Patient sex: M
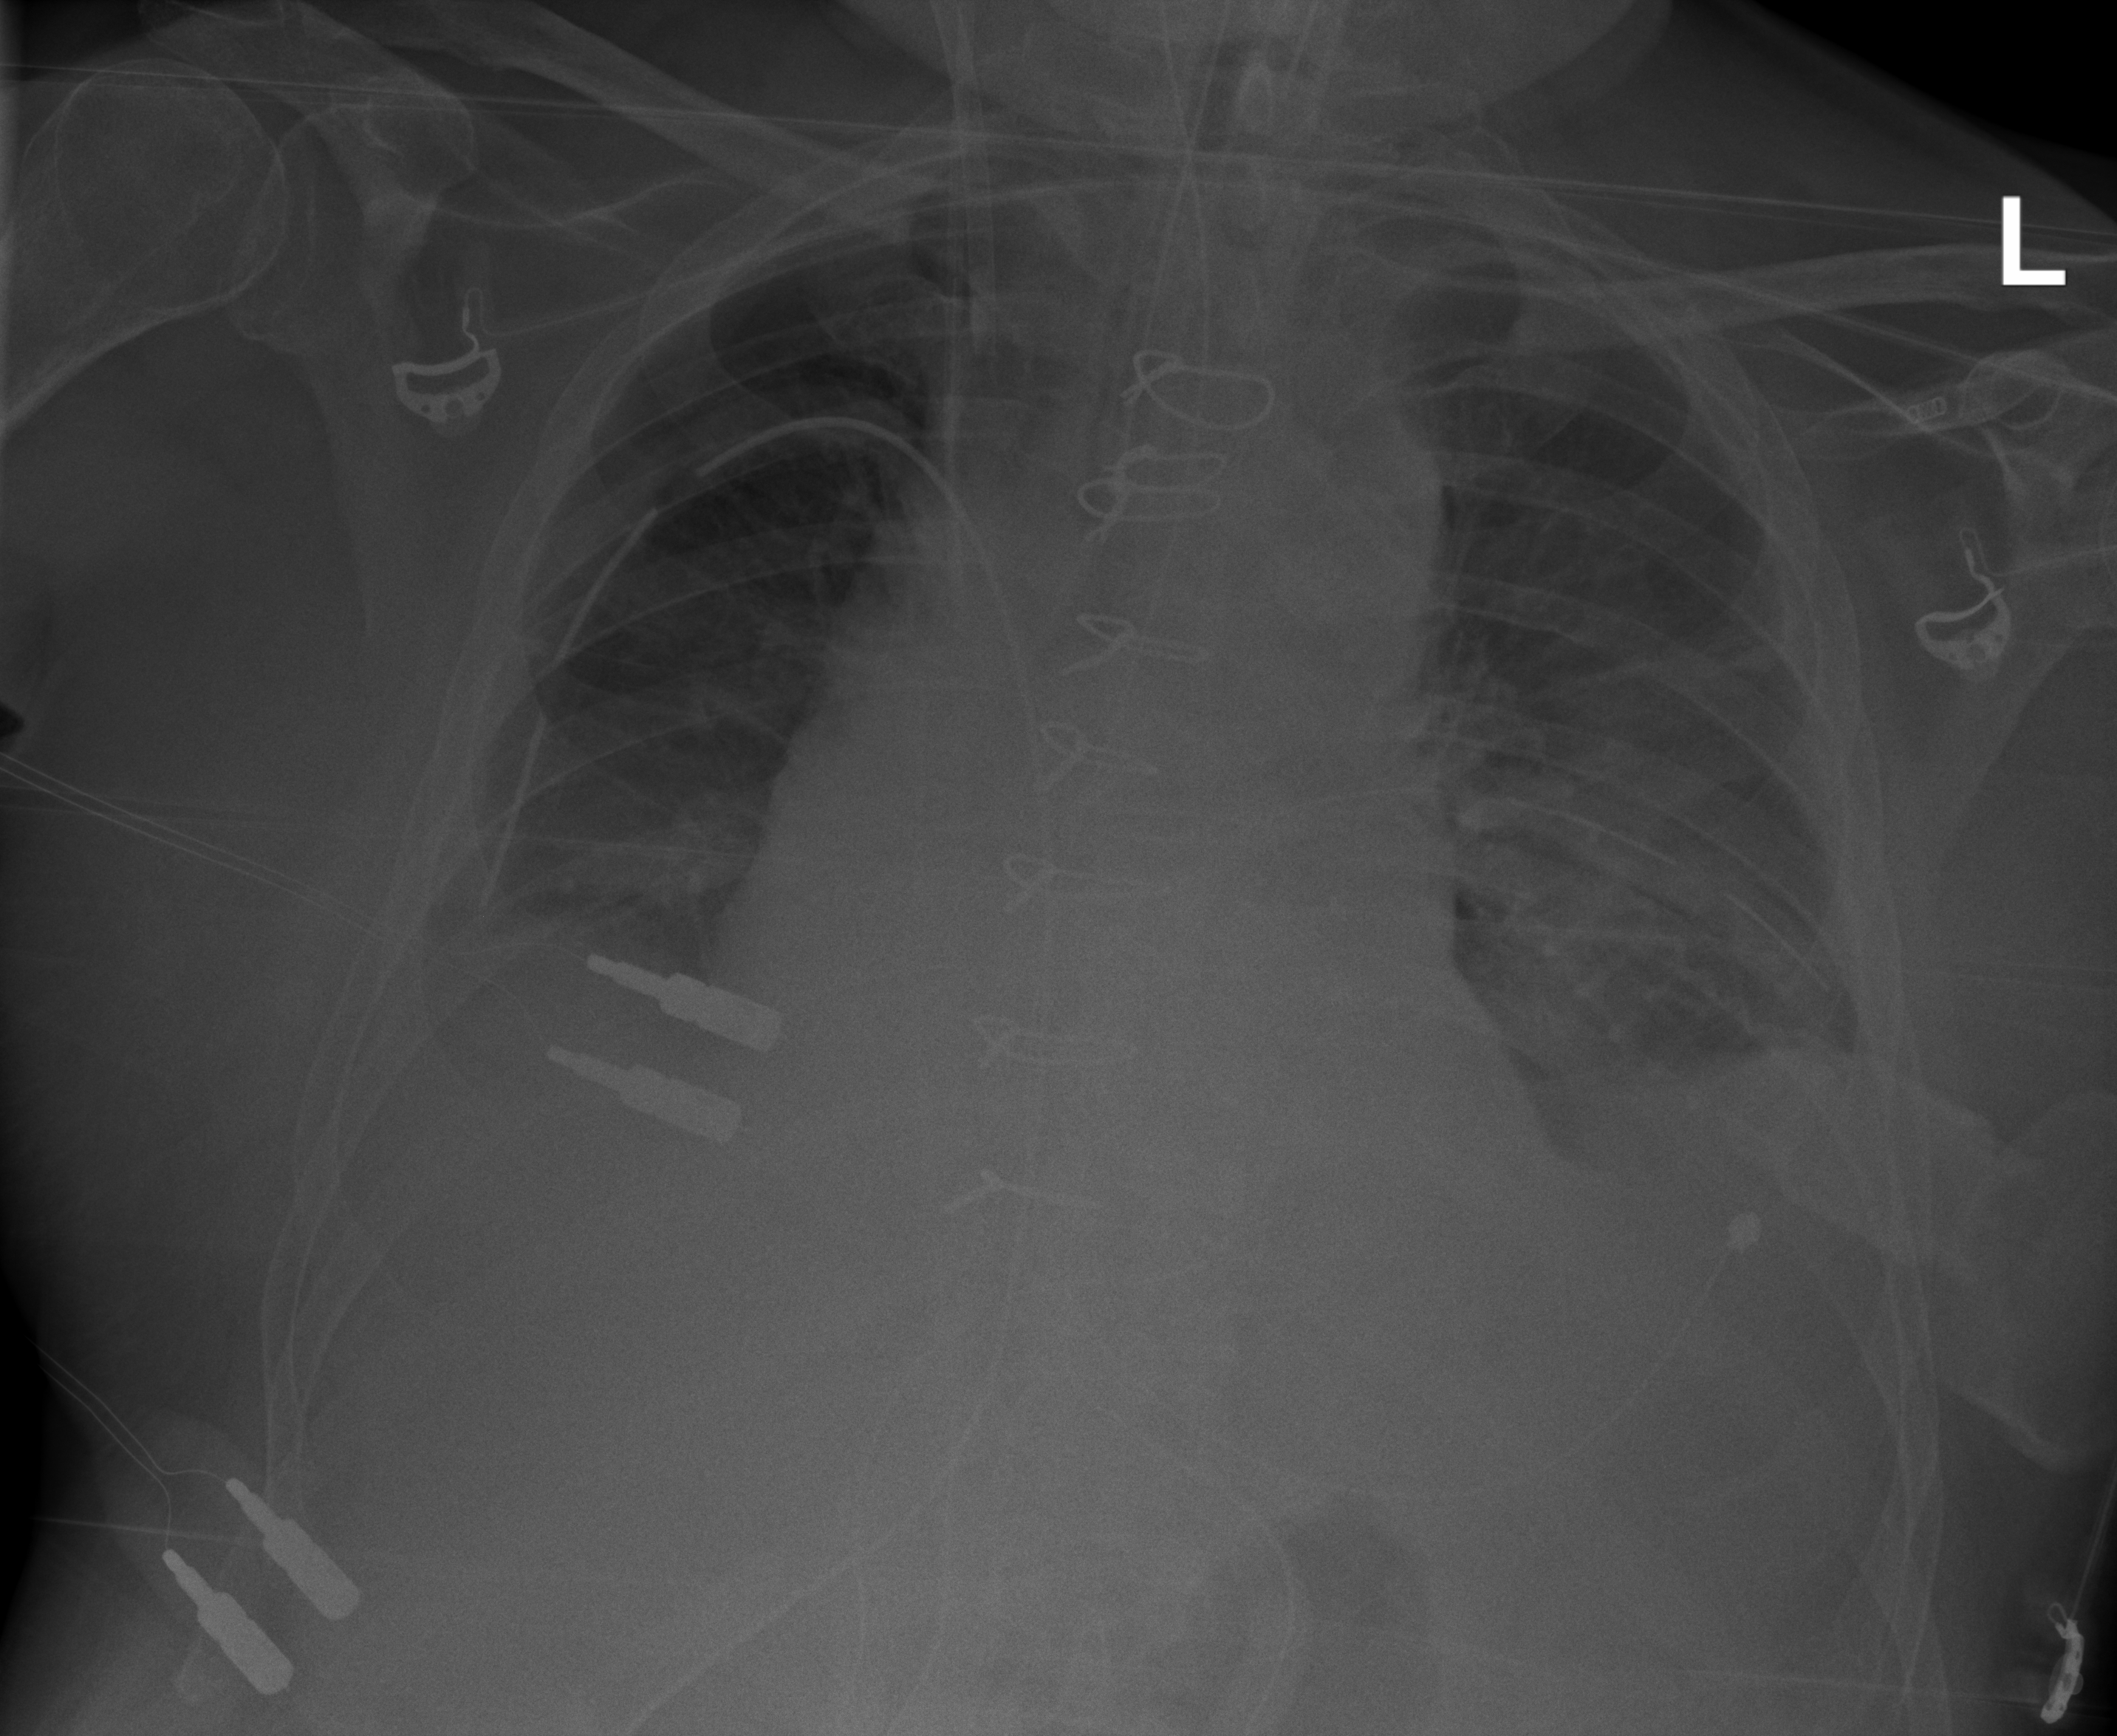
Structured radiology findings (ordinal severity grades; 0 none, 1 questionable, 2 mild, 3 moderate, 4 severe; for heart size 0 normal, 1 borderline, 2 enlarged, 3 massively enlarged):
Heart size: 3
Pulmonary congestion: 2
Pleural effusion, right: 2
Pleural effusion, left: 3
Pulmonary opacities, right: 0
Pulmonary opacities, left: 0
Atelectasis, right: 0
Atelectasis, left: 2